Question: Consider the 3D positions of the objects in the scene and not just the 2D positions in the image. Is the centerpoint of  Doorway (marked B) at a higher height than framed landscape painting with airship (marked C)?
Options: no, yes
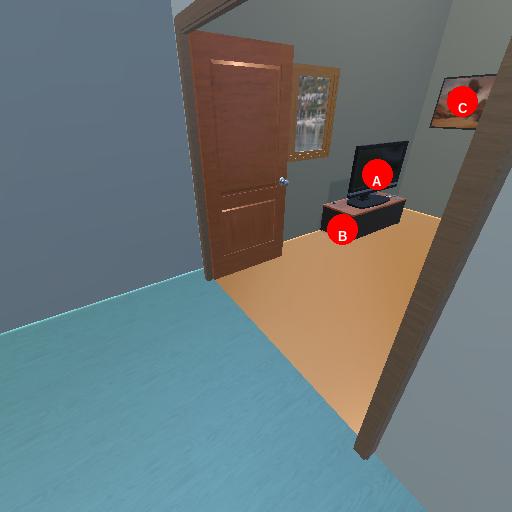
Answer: no